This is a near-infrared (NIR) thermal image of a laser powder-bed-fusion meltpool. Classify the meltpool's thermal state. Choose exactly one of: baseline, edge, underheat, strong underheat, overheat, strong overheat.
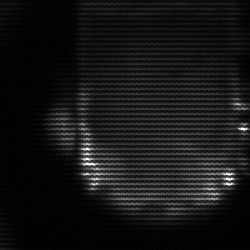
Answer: baseline